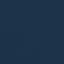
Land use / land cover: SeaLake